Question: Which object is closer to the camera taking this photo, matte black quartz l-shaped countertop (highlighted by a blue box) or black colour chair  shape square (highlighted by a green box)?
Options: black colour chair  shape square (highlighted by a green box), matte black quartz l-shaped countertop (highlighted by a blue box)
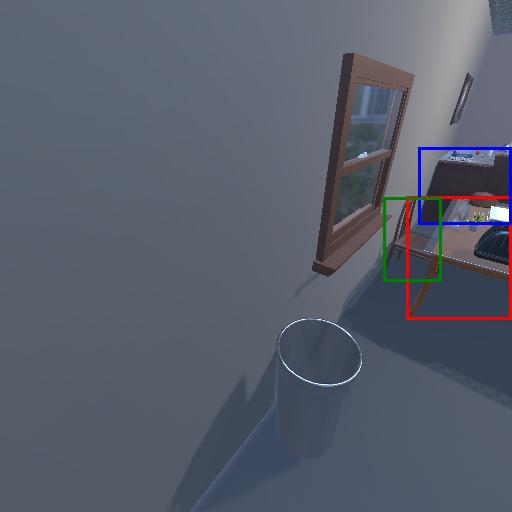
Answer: black colour chair  shape square (highlighted by a green box)